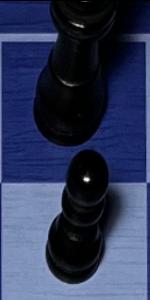
Label: Pawn_Black